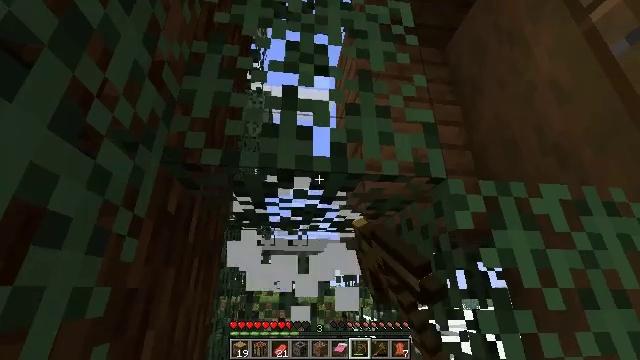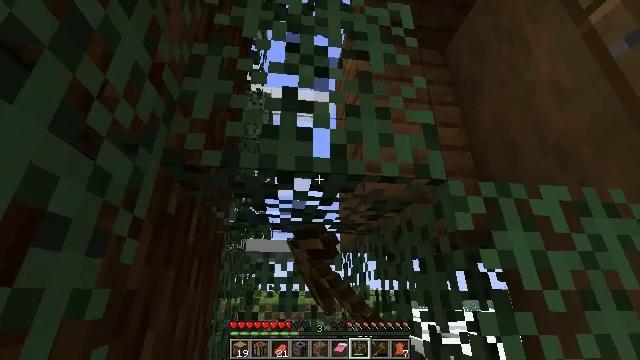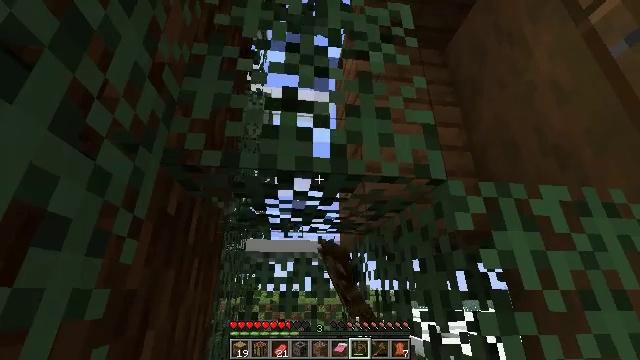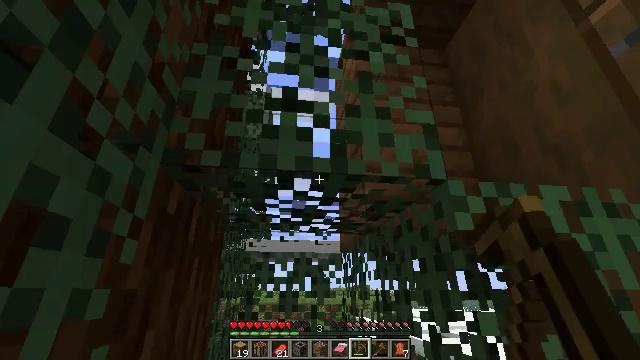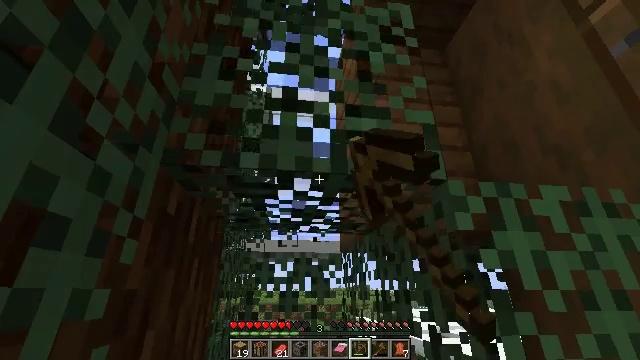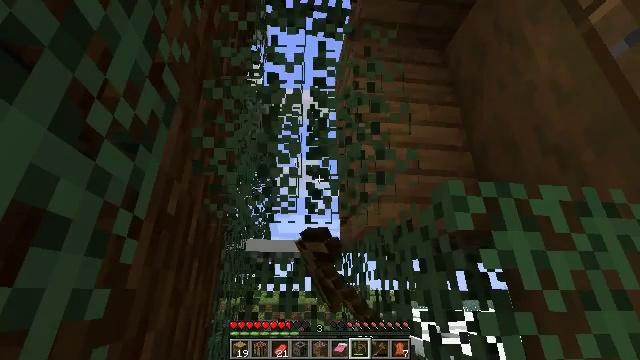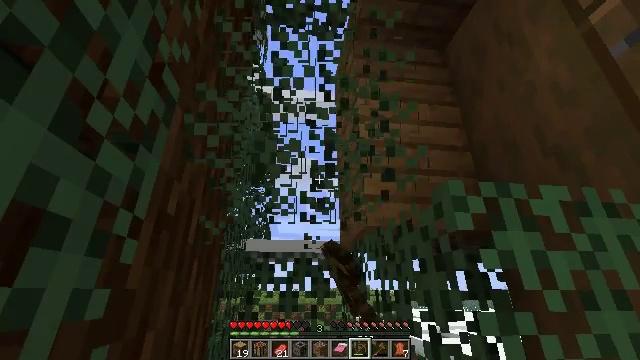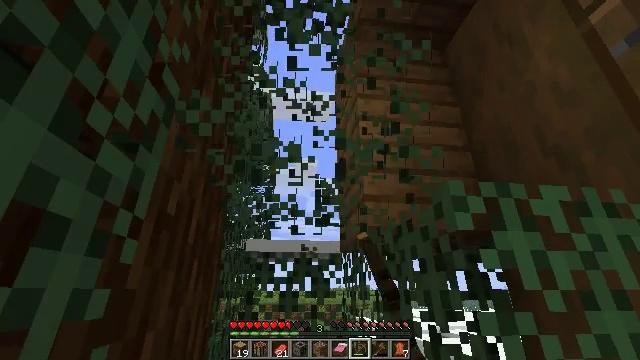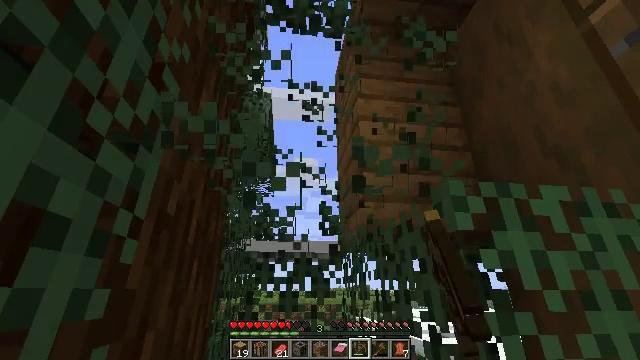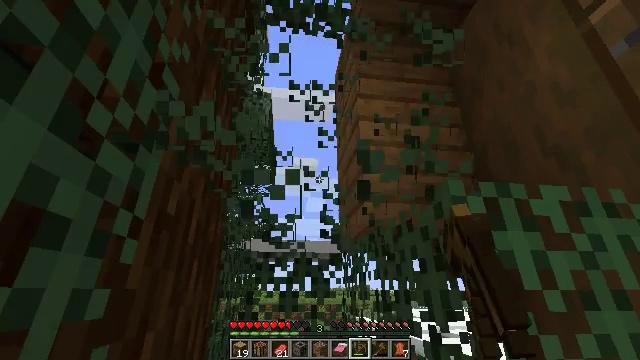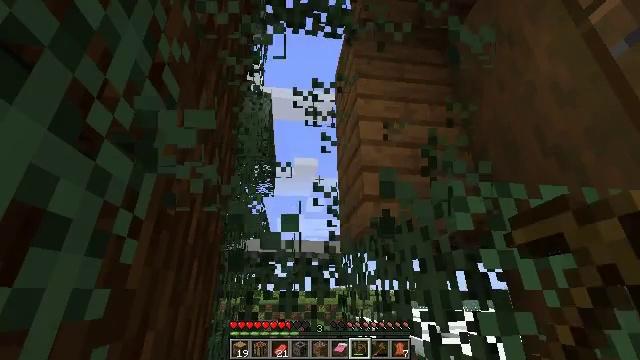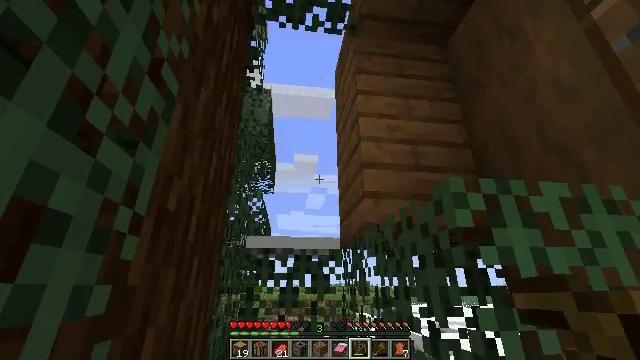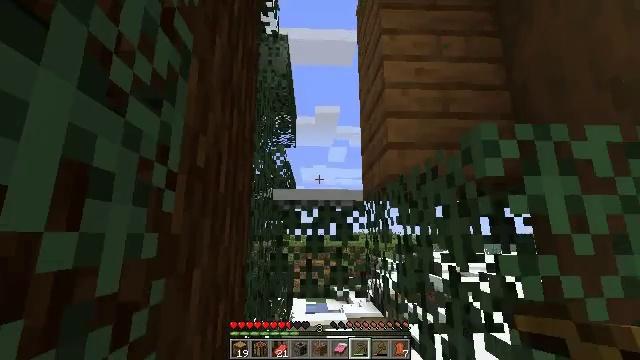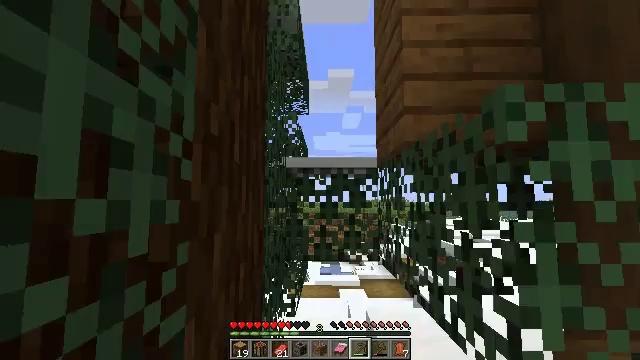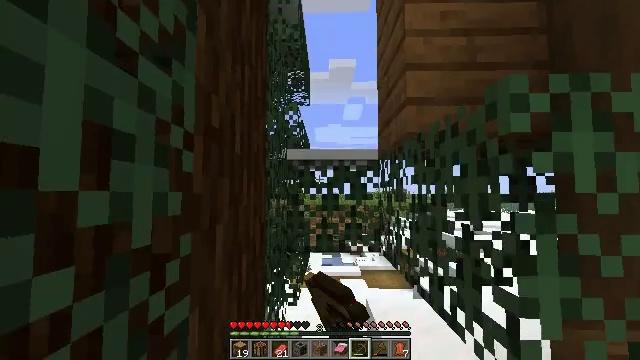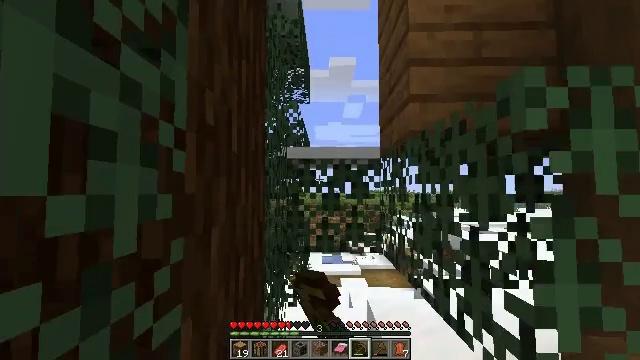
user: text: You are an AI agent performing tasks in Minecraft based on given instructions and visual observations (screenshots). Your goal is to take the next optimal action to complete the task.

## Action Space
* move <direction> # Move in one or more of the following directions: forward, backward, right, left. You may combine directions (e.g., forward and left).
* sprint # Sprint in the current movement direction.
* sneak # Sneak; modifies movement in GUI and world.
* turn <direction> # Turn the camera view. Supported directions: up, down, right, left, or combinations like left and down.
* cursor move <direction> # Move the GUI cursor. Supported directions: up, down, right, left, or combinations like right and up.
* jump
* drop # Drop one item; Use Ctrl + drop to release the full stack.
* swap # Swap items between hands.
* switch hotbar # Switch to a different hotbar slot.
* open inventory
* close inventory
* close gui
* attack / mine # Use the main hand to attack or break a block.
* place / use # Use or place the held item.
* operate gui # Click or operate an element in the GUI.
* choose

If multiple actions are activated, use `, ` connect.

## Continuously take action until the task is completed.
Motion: motion action
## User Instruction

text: Break the spruce leaves to clear the area.
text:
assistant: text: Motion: attack / mine
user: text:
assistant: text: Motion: attack / mine
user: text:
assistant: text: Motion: attack / mine
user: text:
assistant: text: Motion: attack / mine
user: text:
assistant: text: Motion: attack / mine
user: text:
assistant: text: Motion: attack / mine
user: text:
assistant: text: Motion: attack / mine
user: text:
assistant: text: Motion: attack / mine
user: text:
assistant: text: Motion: attack / mine
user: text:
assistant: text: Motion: attack / mine
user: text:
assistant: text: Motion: attack / mine
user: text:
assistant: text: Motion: turn left and down, attack / mine
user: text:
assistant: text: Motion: turn left and down, attack / mine
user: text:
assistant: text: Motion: turn down, attack / mine
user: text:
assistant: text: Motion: move forward, attack / mine
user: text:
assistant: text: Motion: move forward, attack / mine
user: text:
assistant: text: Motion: move forward, attack / mine
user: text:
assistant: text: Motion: turn right and down, attack / mine
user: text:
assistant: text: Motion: turn right and down, attack / mine
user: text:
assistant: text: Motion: turn down, attack / mine
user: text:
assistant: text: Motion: attack / mine
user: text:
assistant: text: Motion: attack / mine
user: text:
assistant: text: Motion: attack / mine
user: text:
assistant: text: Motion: attack / mine
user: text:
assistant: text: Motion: attack / mine
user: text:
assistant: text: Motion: attack / mine
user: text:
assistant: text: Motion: attack / mine
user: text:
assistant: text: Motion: attack / mine
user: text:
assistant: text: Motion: turn right, attack / mine
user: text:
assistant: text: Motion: turn right and up, attack / mine